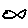
Label: fish